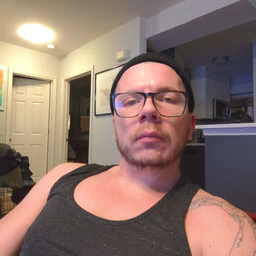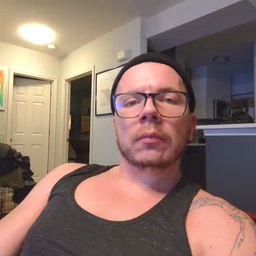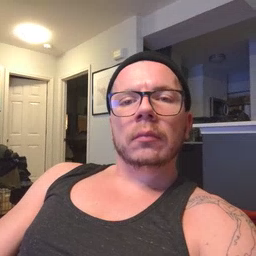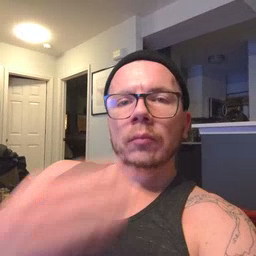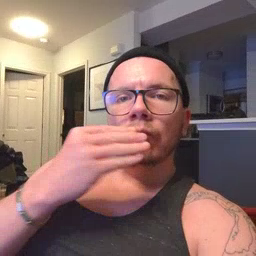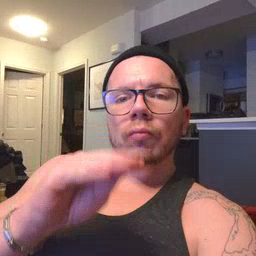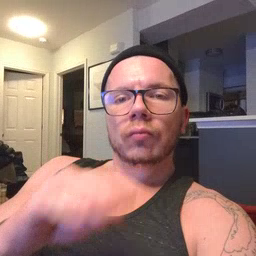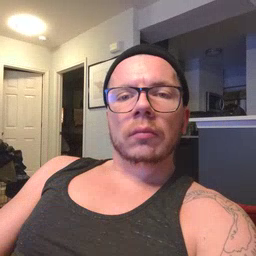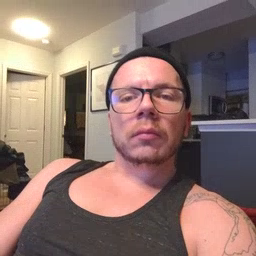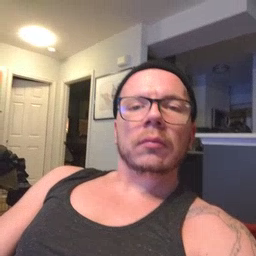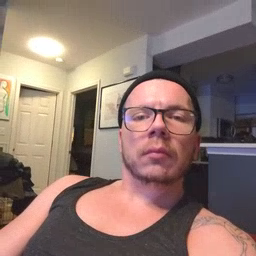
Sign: kiss